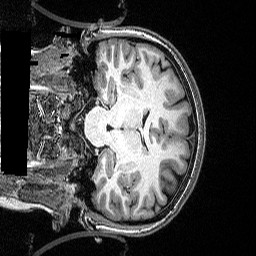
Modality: T1w
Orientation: coronal
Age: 26
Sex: female
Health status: ill
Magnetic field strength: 3 T
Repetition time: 2.53 s
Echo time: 0.00331 s